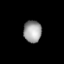
Tissue: lung
Cell type: Epithelial cells
Senescence score: 0.2008
Nuclear area (px): 382
Mean DAPI intensity: 160.105